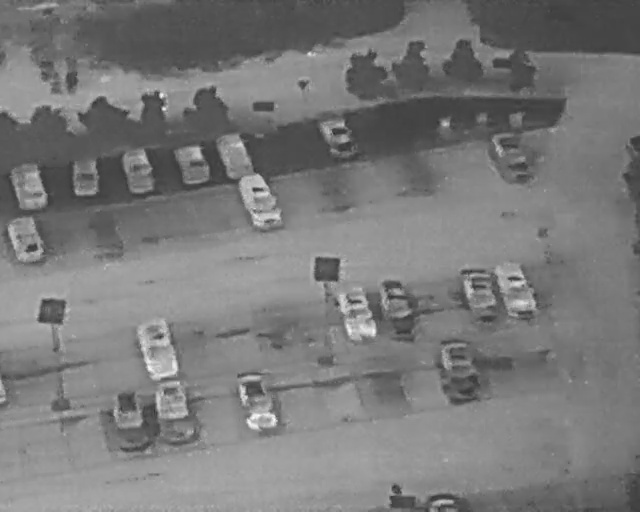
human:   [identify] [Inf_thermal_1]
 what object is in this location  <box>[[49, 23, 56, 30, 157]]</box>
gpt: <ref>1 medium car at the top</ref>